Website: macys
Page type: billing-address
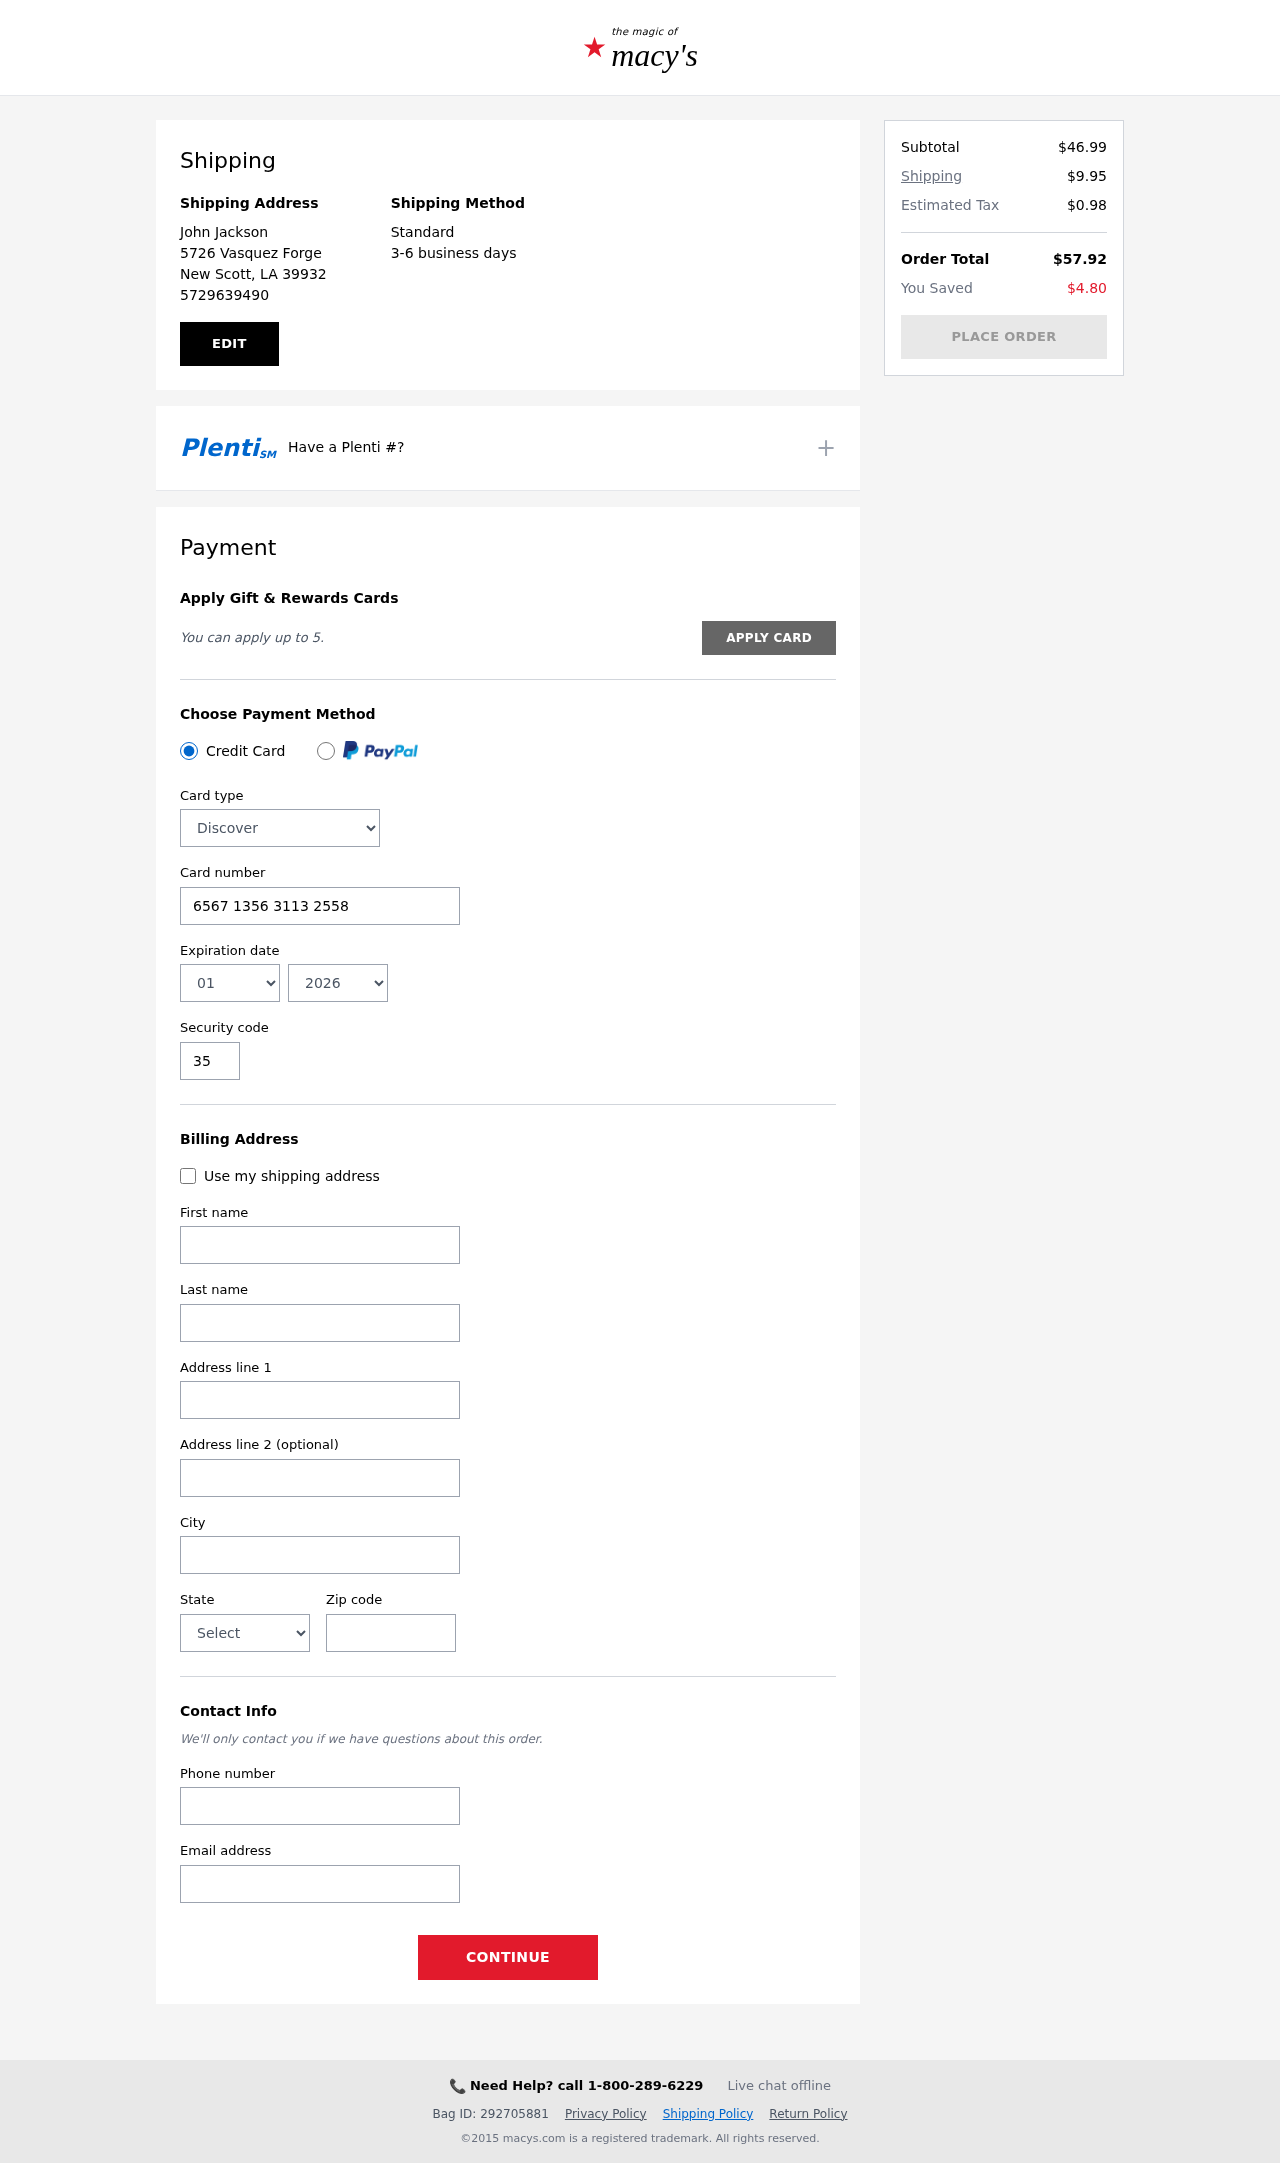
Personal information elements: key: PII_CARD_CVV
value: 353
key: PII_CARD_EXPIRY_MONTH
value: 01
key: PII_CARD_EXPIRY_YEAR
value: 26
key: PII_CARD_NUMBER
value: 6567 1356 3113 2558
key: PII_CARD_TYPE
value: Discover
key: PII_CITY
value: New Scott
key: PII_CITY_STATE_ZIP
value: New Scott, LA 39932
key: PII_EMAIL
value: johnjackson@hotmail.com
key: PII_FIRSTNAME
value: John
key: PII_FULLNAME
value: John Jackson
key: PII_LASTNAME
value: Jackson
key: PII_PHONE
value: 5729639490
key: PII_POSTCODE
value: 39932
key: PII_STATE
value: Louisiana
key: PII_STREET
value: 5726 Vasquez Forge
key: PII_STREET2
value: Suite 651
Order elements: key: ORDER_SUBTOTAL
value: $46.99
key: ORDER_SHIPPING_COST
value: $9.95
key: ORDER_TAX
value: $0.98
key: ORDER_TOTAL
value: $57.92
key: ORDER_SAVINGS
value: $4.80